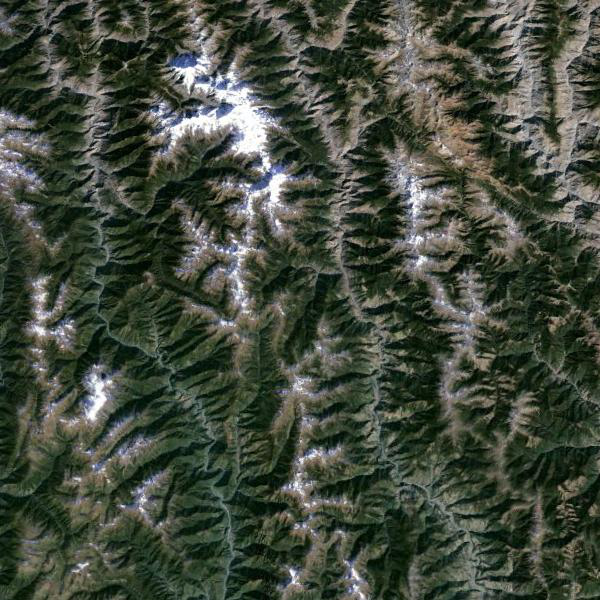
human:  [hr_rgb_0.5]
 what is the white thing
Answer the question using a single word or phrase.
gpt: glacier